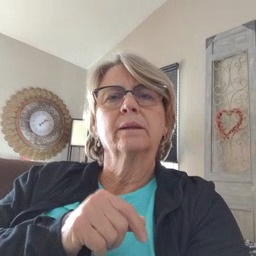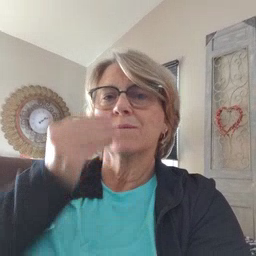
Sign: awake